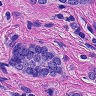
Metastatic tissue present: yes